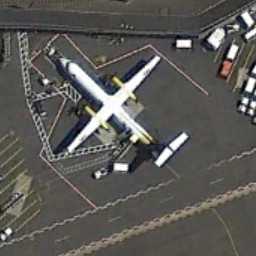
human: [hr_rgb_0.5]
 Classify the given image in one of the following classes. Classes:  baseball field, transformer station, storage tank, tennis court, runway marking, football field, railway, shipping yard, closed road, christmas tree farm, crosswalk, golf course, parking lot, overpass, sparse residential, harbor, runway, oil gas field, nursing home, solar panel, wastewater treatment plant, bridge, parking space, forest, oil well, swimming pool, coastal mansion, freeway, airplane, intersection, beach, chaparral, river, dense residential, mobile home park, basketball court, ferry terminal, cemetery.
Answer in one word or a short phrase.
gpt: airplane